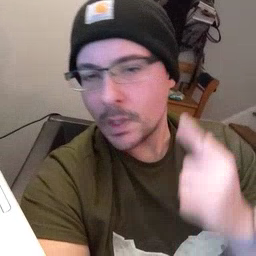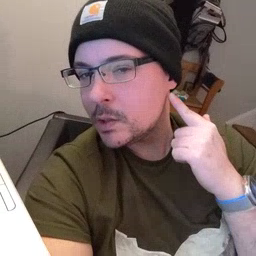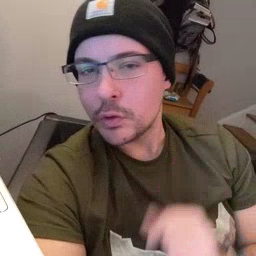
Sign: ear